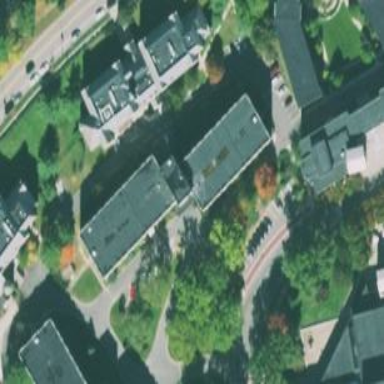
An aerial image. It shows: University dormitory building.